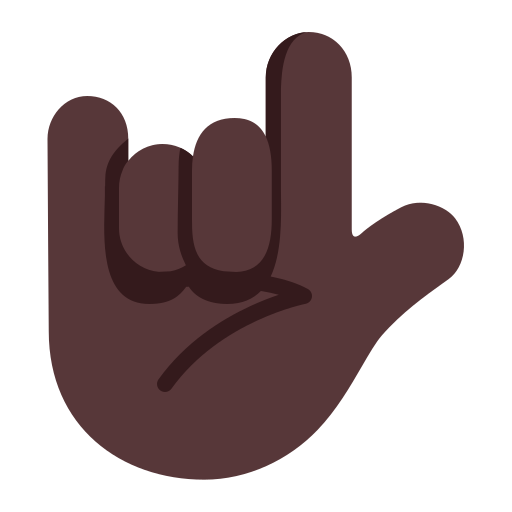
love you gesture flat dark